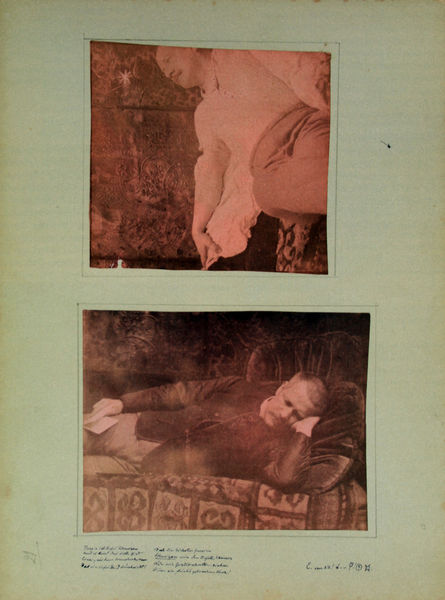
Titel: Zwei Aufnahmen von Gabriel von Max
Standort: München
Institution: Städtische Galerie im Lenbachhaus
Schlagwörter: mann, rahmen, decke, schrift, fotos, buch, beschriftung, liege, lesend, album